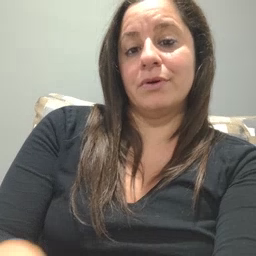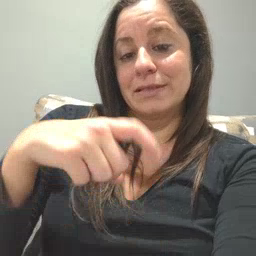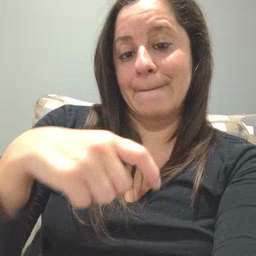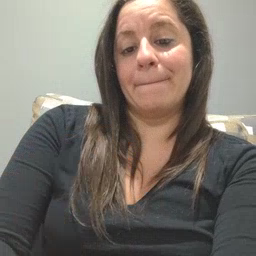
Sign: time